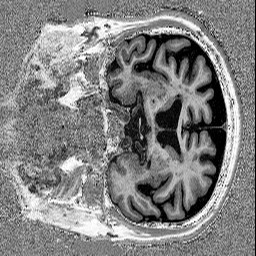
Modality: UNIT1
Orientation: coronal
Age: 72
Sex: male
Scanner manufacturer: siemens
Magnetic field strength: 3 T
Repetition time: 5 s
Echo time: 0.00298 s